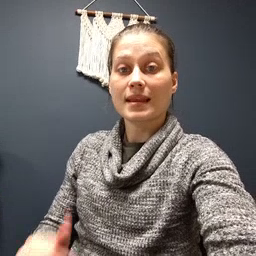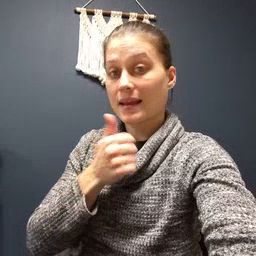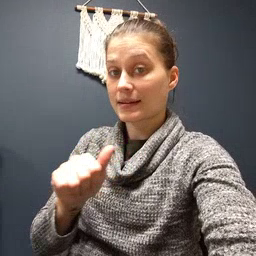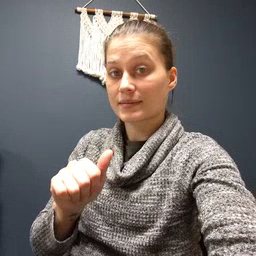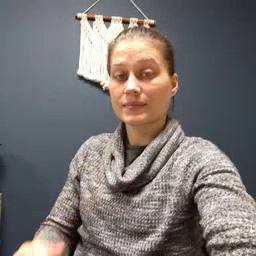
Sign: any